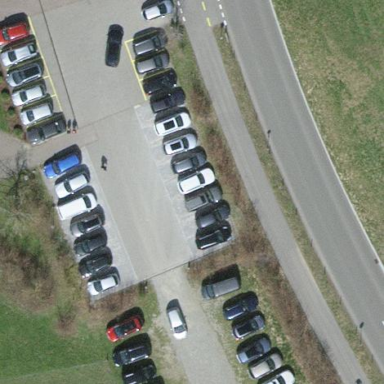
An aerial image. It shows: Parking area with surface.